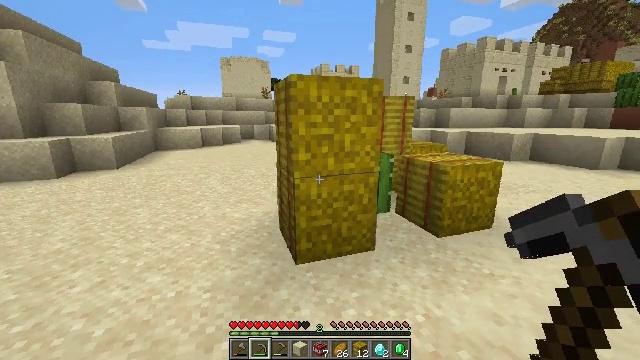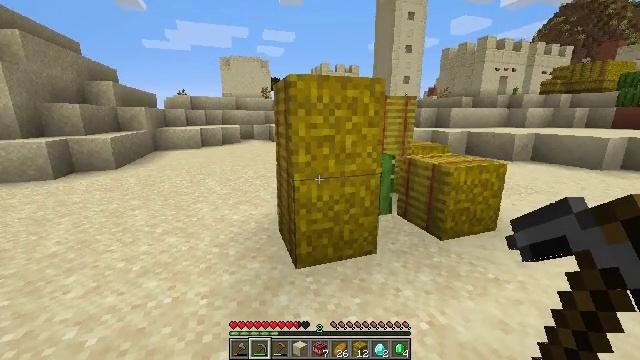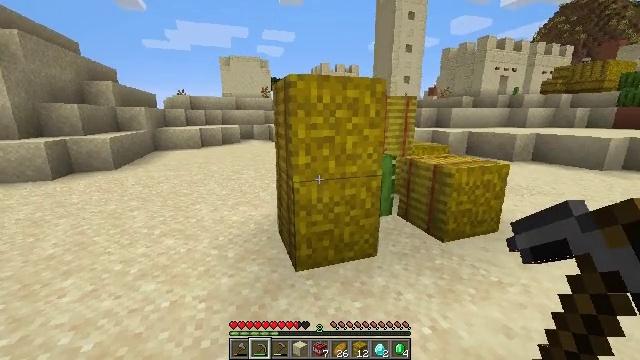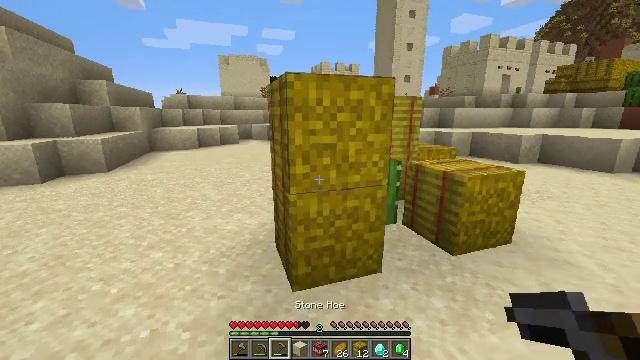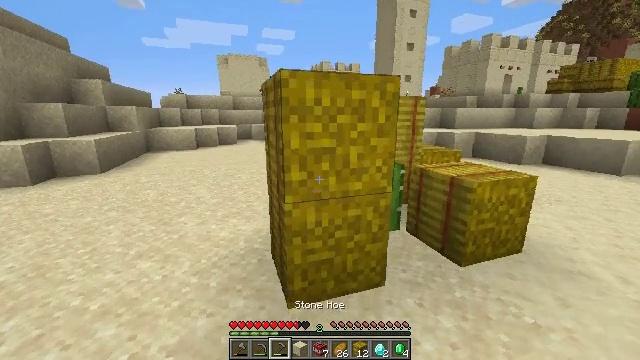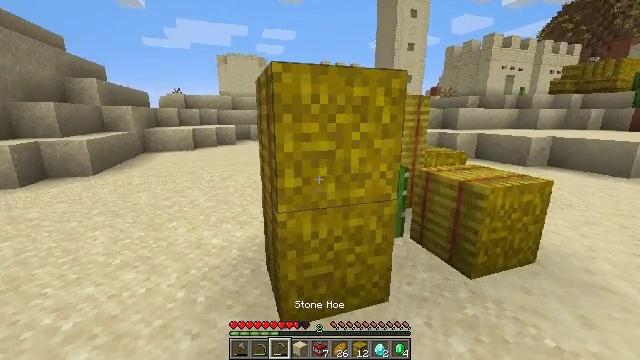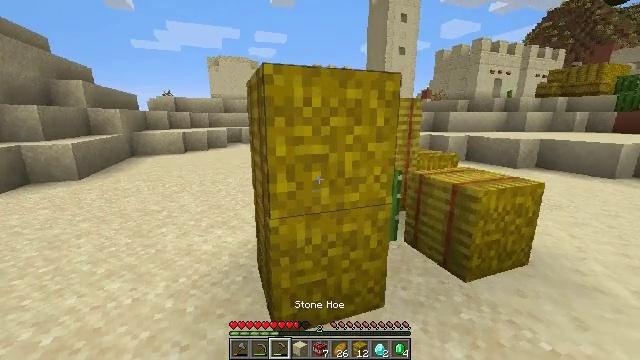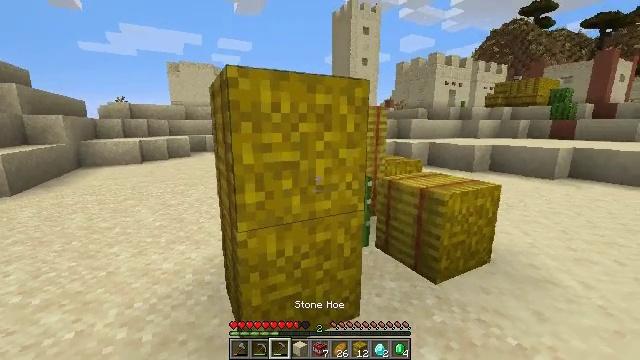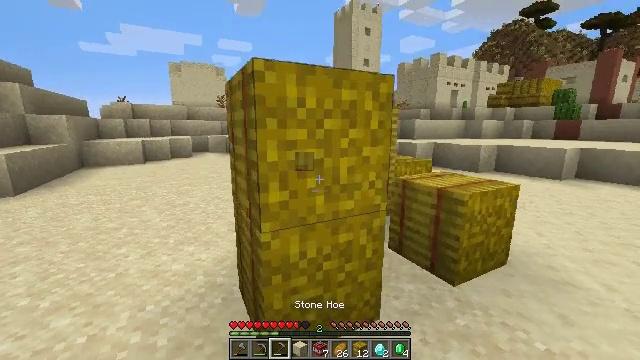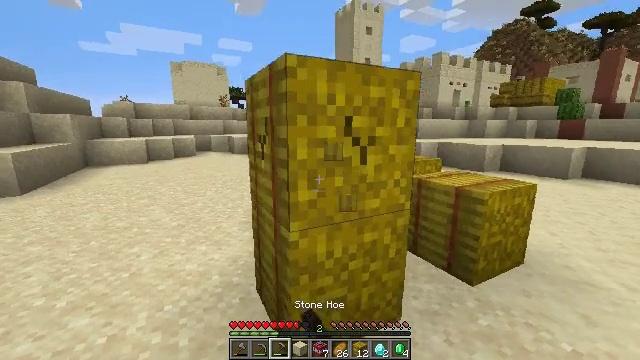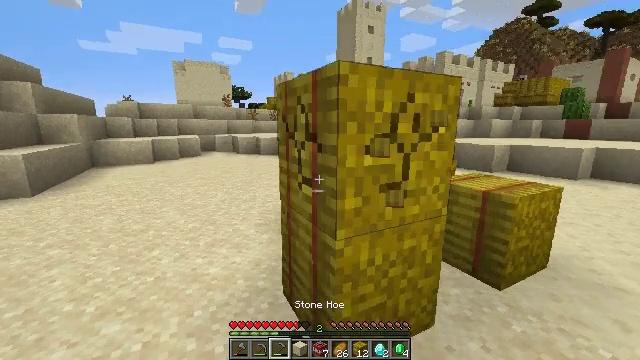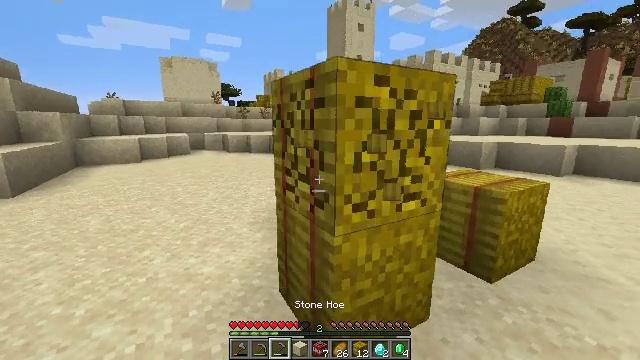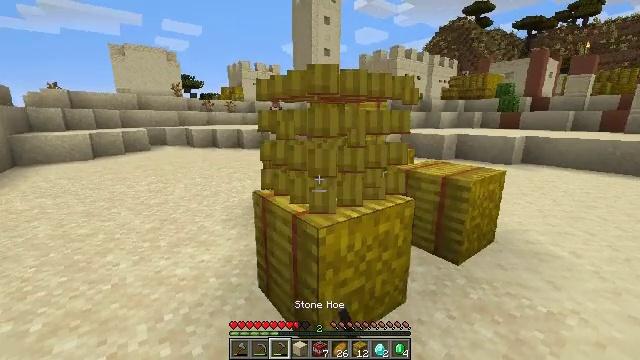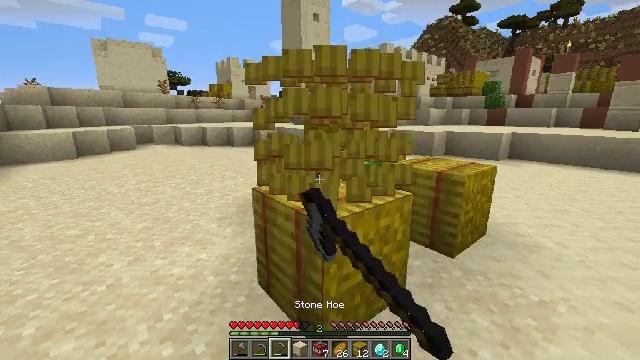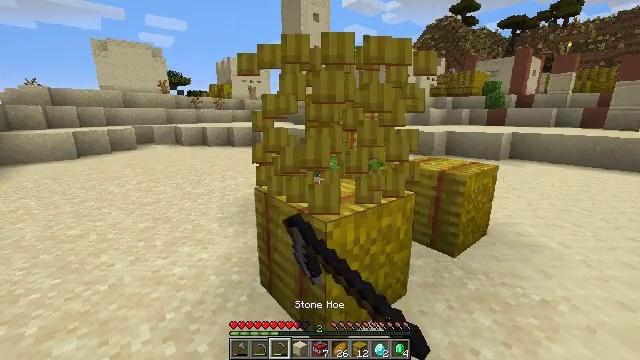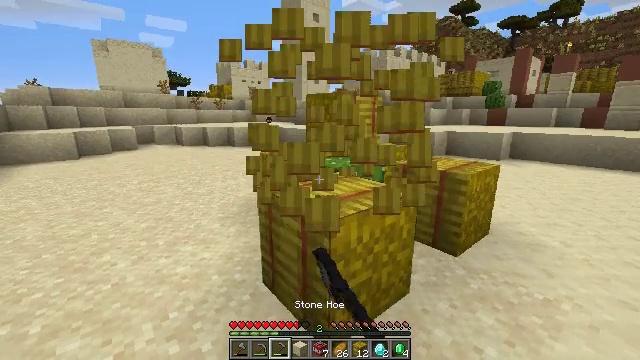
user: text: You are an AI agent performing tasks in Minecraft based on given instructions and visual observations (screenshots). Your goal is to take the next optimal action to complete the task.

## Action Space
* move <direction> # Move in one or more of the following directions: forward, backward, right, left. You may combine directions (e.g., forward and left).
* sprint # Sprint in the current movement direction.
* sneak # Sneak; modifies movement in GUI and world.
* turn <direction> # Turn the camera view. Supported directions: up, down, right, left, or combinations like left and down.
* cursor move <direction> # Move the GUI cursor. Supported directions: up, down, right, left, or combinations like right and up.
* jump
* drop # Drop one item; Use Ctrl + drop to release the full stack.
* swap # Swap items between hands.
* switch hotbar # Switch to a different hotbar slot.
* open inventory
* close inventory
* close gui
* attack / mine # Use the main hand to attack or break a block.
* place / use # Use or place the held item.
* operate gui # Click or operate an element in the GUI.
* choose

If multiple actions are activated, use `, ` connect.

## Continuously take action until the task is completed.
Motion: motion action
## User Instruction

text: Harvest hay blocks from the village.
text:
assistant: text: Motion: move forward
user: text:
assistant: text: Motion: move forward
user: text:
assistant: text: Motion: move forward
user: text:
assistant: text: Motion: move forward
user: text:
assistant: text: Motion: move forward
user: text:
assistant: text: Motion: turn right
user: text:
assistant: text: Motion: move left, turn right and up
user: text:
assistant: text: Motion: move left, attack / mine
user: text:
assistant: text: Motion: move left, attack / mine
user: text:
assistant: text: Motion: move left, attack / mine
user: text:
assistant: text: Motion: turn right, attack / mine
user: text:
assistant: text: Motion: turn right and down, attack / mine
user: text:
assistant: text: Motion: turn right, attack / mine
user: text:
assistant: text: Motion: attack / mine
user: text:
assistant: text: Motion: attack / mine
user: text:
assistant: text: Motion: attack / mine
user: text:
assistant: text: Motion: turn right, attack / mine
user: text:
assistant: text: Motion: turn right and down, attack / mine
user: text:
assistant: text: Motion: turn right and down, attack / mine
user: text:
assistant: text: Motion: move left, attack / mine
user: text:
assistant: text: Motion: move left, attack / mine
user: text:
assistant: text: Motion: attack / mine
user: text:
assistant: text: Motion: attack / mine
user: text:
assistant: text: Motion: attack / mine
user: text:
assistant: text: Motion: attack / mine
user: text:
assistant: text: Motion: turn right, attack / mine
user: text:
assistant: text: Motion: move left, turn right, attack / mine
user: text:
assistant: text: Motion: move left, attack / mine
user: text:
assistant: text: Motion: move left, attack / mine
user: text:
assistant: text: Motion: turn right, attack / mine